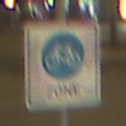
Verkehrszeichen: BeginnFahrradzone
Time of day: Night
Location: Outdoor (Urban)
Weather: Clear
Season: NotSpecified
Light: Artificial